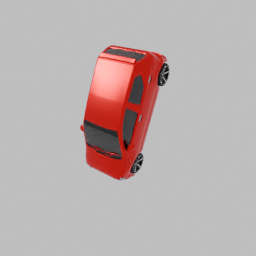
Label: mechanical